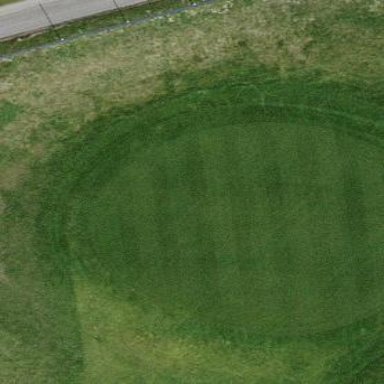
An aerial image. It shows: Golf green with lush grass surface.